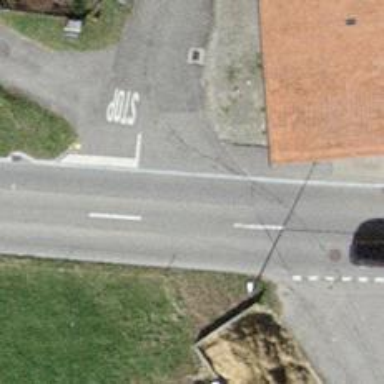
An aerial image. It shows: Road with stop sign.